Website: lowes
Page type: billing-address
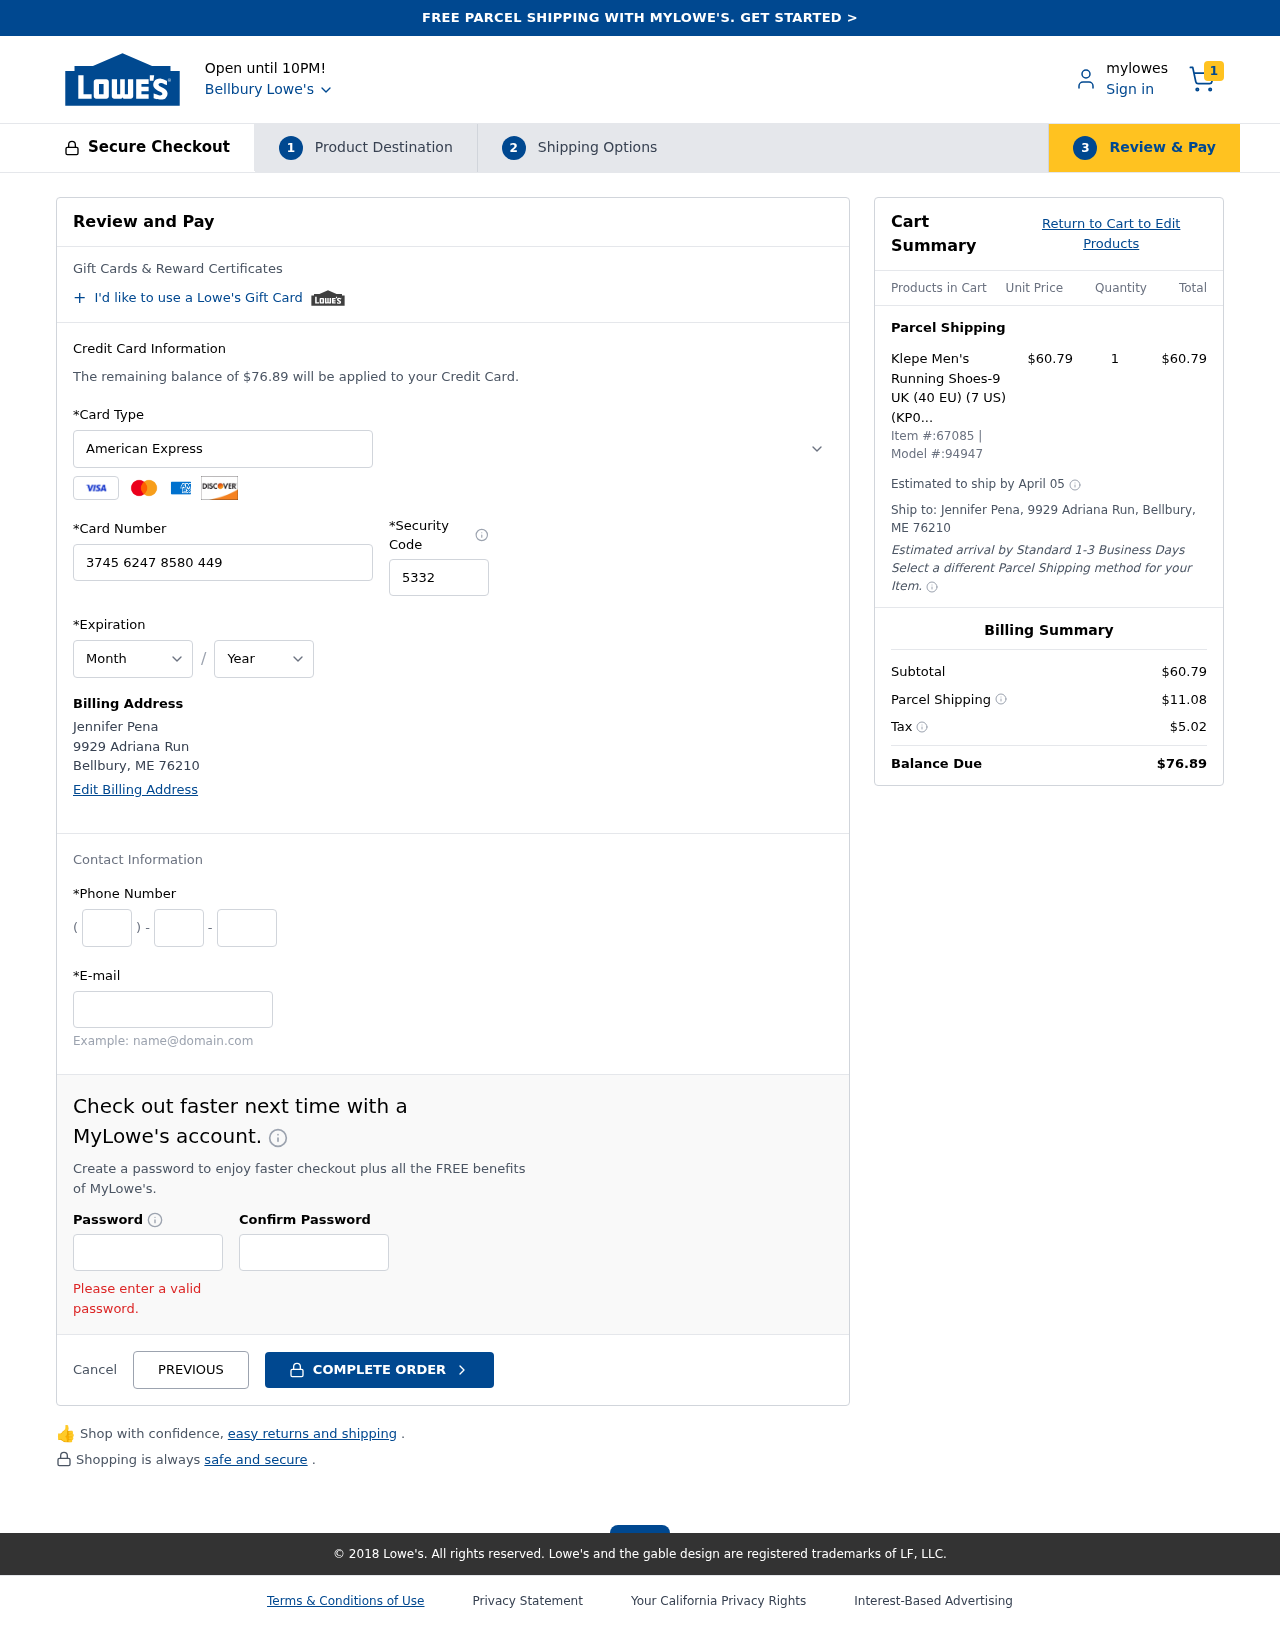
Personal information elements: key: PII_CARD_CVV
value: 5332
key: PII_CARD_EXPIRY_MONTH
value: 06
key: PII_CARD_EXPIRY_YEAR
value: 28
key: PII_CARD_NUMBER
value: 3745 6247 8580 449
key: PII_CARD_TYPE
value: American Express
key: PII_CITY
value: Bellbury
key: PII_CITY_STATE_ZIP
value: Bellbury, ME 76210
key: PII_EMAIL
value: jennifer_pena@gmail.com
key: PII_FULLNAME
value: Jennifer Pena
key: PII_PHONE_AREA
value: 872
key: PII_PHONE_PREFIX
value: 442
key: PII_PHONE_SUFFIX
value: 6533
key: PII_STREET
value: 9929 Adriana Run
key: PII_FULLNAME2
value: Jennifer Pena
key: PII_STREET2
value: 9929 Adriana Run
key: PII_CITY_STATE_ZIP2
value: Bellbury, ME 76210
Product elements: key: PRODUCT1_NAME
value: Klepe Men's Running Shoes-9 UK (40 EU) (7 US) (KP040/BLK)
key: PRODUCT1_PRICE
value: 60.79
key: PRODUCT1_QUANTITY
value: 1
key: PRODUCT_ITEM_NUMBER
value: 67085
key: PRODUCT_MODEL_NUMBER
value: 94947
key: PRODUCT1_LINE_TOTAL
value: $60.79
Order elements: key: ORDER_NUM_ITEMS
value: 1
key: ORDER_TOTAL
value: $76.89
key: ORDER_SHIPPING_DATE
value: April 05
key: ORDER_SUBTOTAL
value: $60.79
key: ORDER_SHIPPING_COST
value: $11.08
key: ORDER_TAX
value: $5.02